Interaction volume radius: 5 \u00c5
Interaction volume height: 30 \u00c5
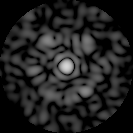
Disorder parameter: 0.7317